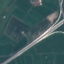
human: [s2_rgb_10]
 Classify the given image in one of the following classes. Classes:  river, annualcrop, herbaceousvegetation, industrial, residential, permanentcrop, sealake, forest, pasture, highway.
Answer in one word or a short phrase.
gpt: Highway